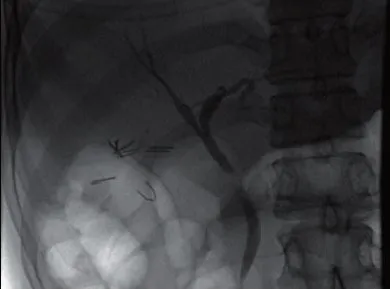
ERCP. The proximal CBD is narrowed and the lower segments of the right lobe of the liver and cystic duct remnant are not filled with contrast.
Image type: radiology (x_ray)